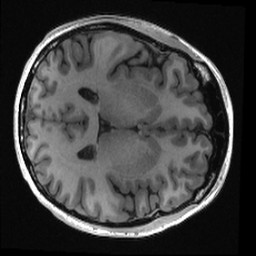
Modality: T1w
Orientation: axial